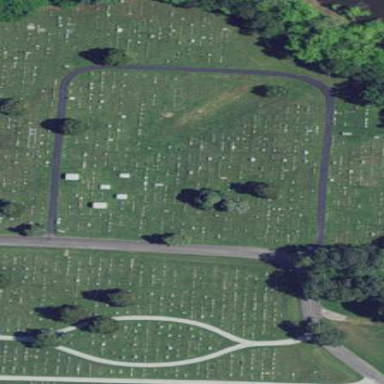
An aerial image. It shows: Cemetery.